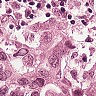
Metastatic tissue present: yes